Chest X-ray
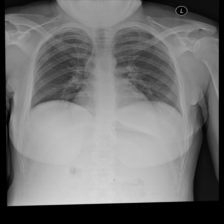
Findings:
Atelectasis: negative
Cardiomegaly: negative
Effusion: negative
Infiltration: positive
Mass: negative
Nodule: negative
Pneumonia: negative
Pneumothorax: negative
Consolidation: negative
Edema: negative
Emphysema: negative
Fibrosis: negative
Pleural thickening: negative
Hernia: negative